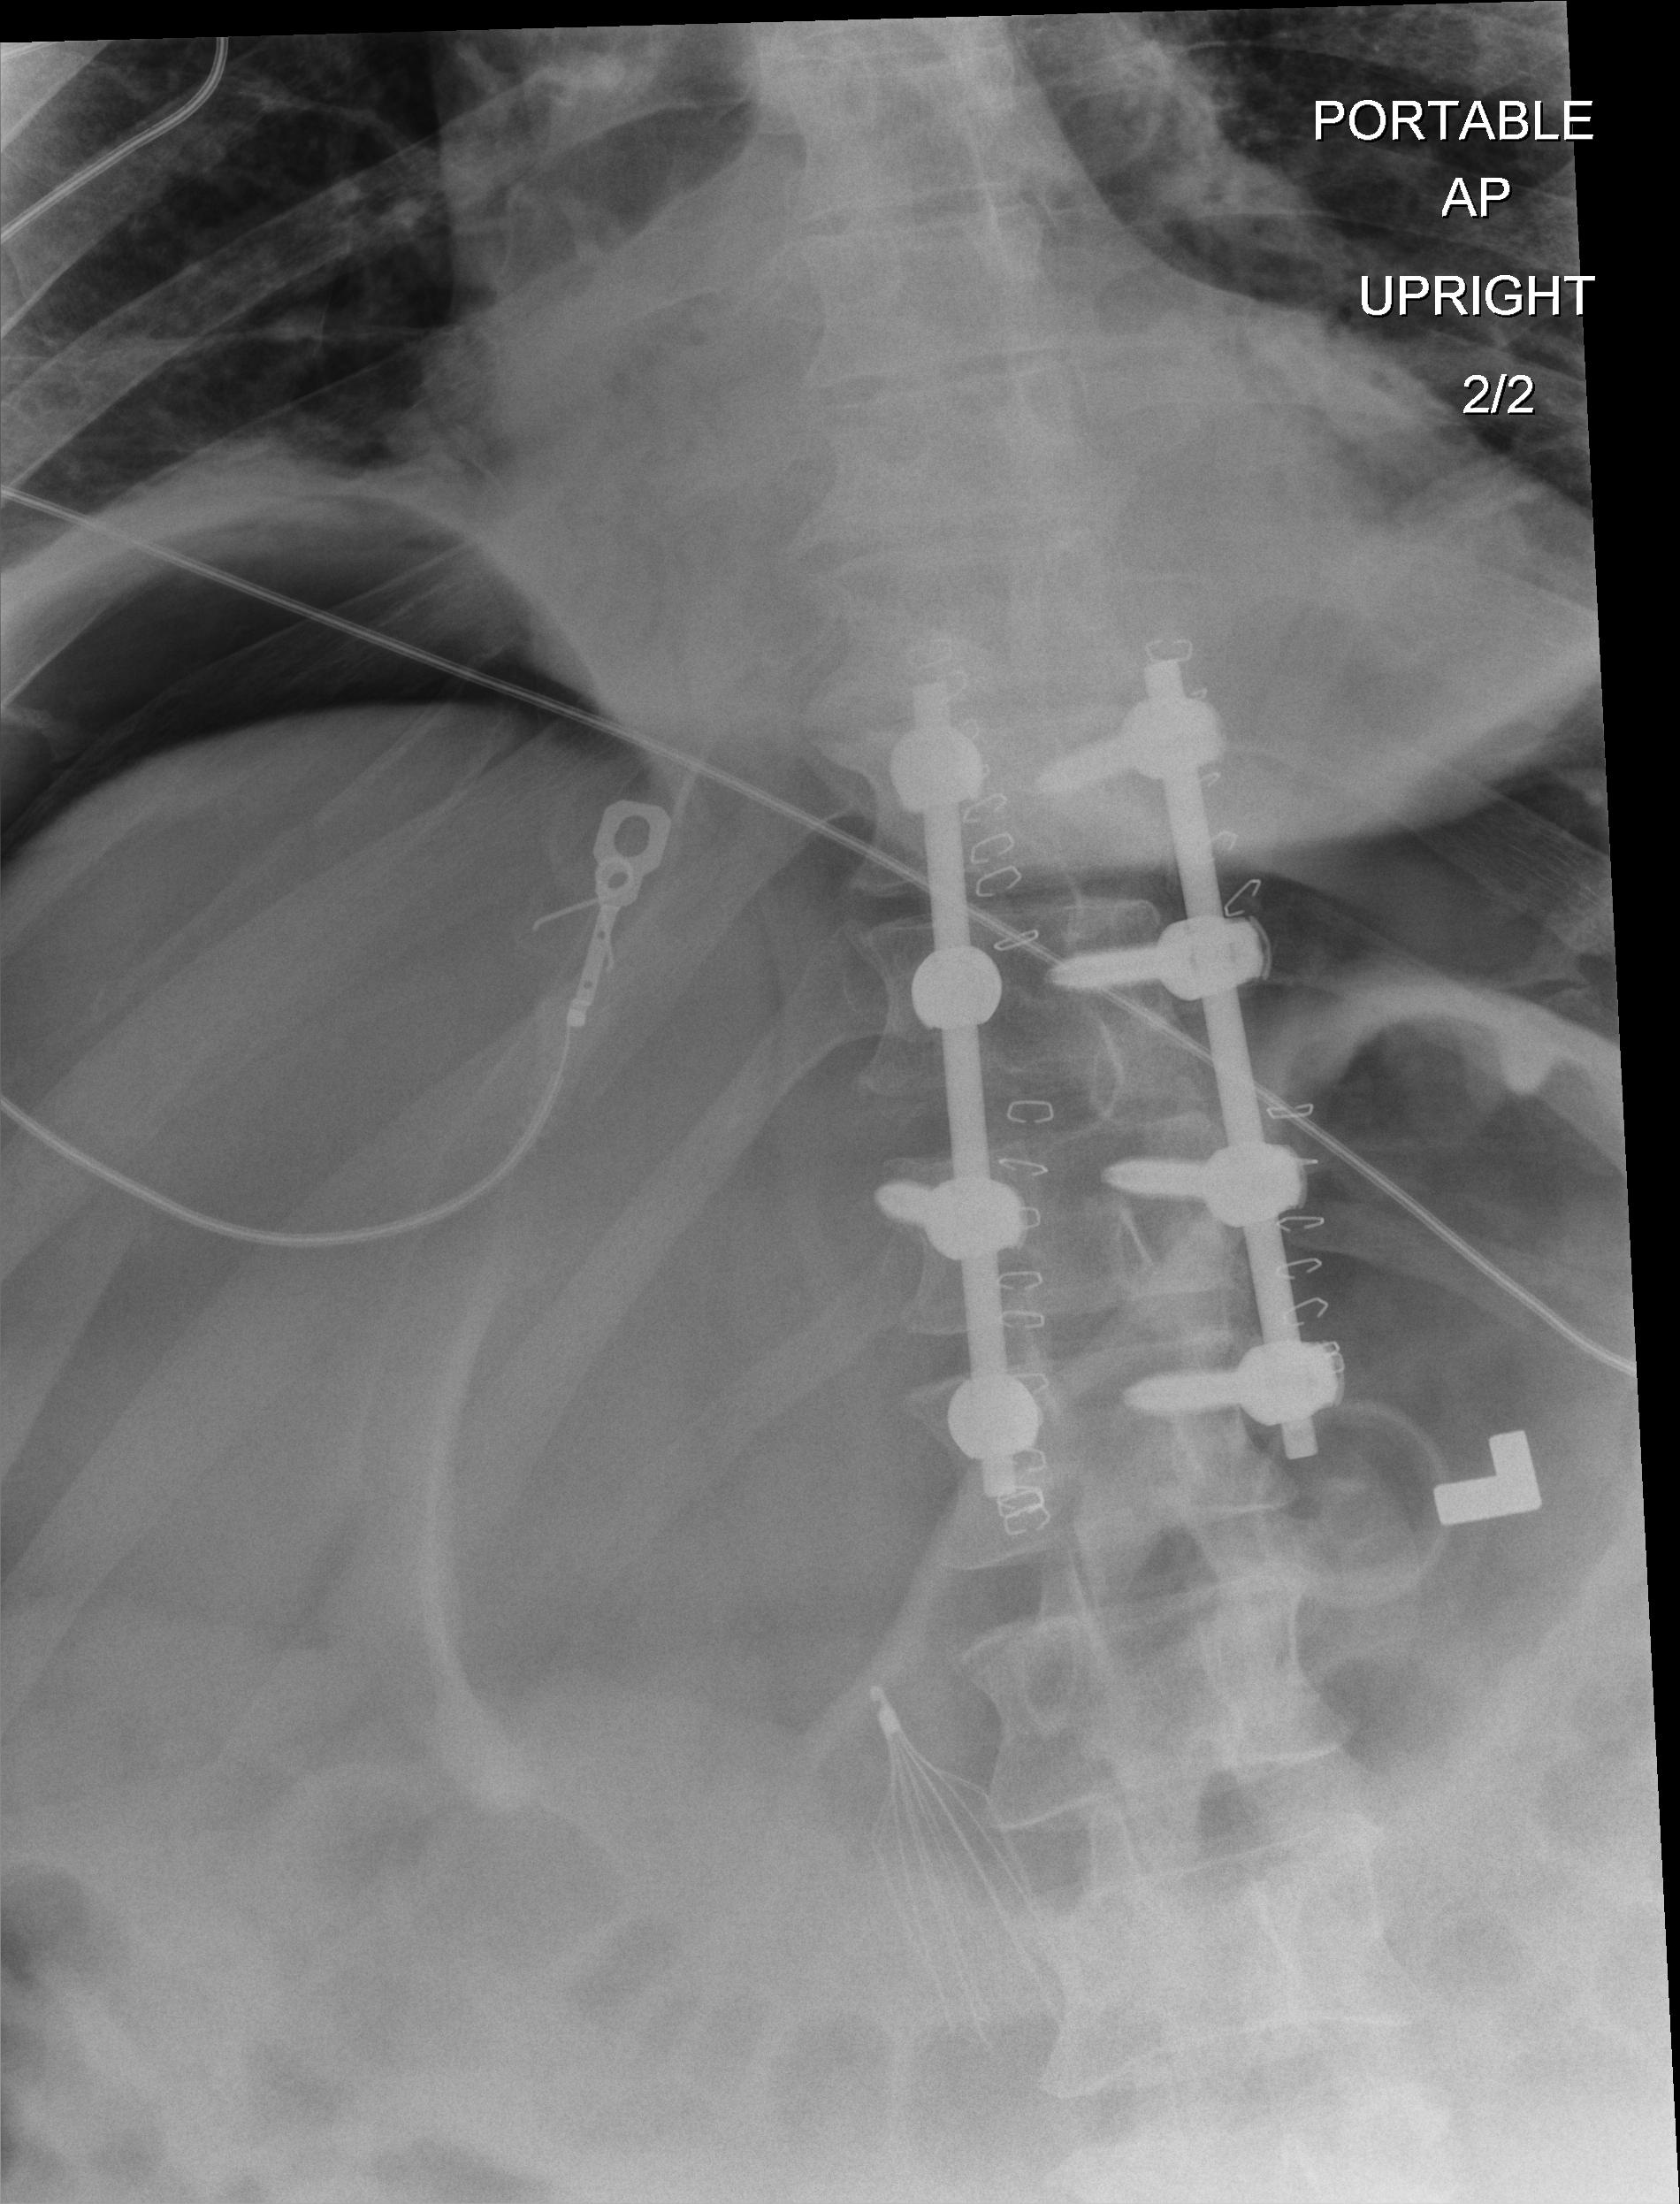
View: AP
Implant manufacturer: nuvasive reline